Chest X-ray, PA view. Patient: 27 years old, sex F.
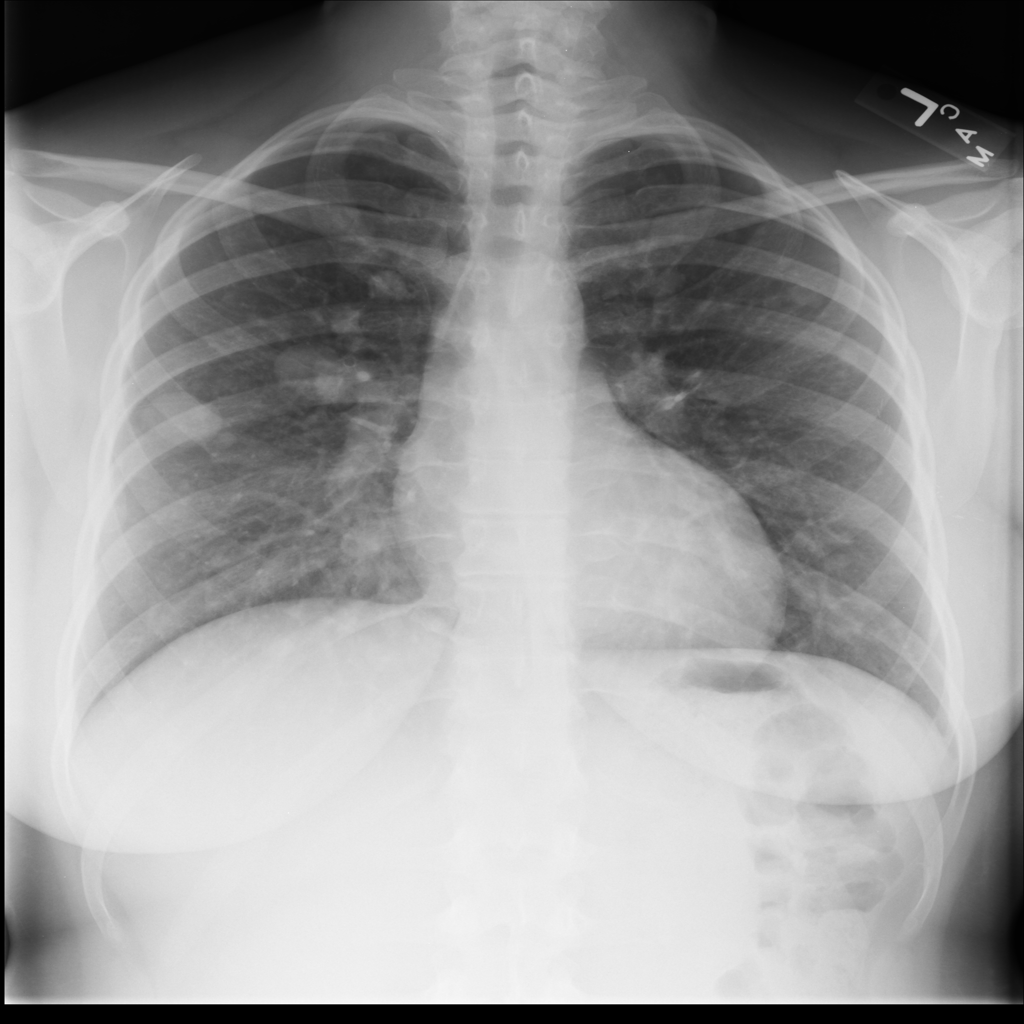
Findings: Mass